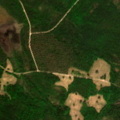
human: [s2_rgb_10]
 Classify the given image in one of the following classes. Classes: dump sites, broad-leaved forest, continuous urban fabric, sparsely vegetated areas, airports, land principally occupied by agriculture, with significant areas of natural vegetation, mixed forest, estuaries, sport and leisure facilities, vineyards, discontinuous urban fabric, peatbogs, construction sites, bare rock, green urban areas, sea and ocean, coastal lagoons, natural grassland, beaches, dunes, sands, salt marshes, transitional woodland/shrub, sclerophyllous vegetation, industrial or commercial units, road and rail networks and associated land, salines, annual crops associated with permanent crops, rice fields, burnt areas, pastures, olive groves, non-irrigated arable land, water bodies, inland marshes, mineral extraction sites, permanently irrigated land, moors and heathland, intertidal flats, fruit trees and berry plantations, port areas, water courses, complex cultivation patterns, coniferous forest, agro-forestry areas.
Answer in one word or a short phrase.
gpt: coniferous forest, transitional woodland/shrub